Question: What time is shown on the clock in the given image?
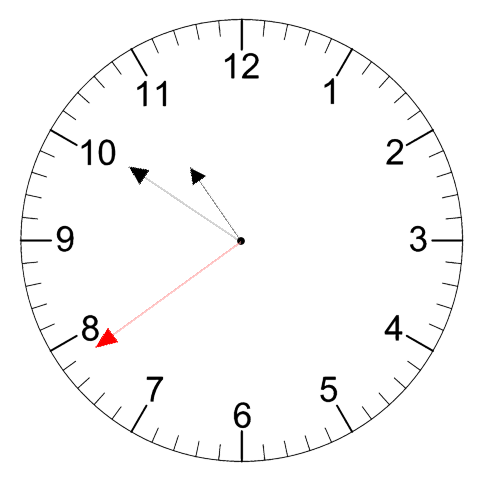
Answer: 10:50:39